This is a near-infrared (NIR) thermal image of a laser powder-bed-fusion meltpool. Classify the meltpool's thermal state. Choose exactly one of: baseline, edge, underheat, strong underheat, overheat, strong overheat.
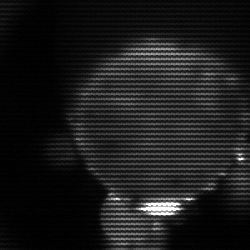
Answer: edge